Aerial crown-view tile of a tropical tree (Barro Colorado Island, Panama), acquired 20240611:
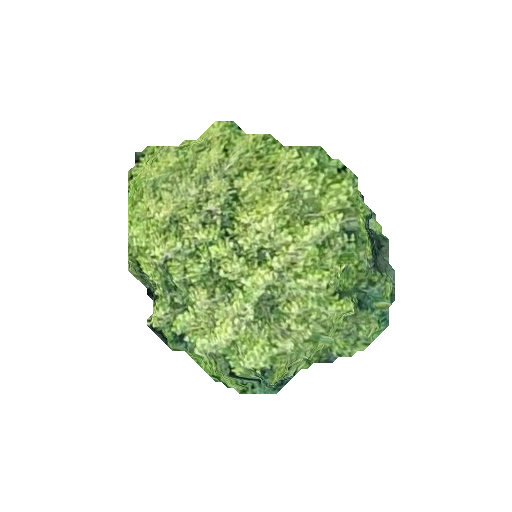
Species: Guarea guidonia
GBIF accepted scientific name: Guarea guidonia
Crown area: 83.549 m²